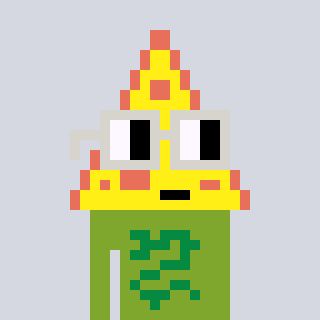
a pixel art character with square light gray glasses, a pizza-shaped head and a slimegreen-colored body on a cool background